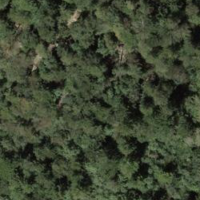
EUNIS habitat code: 41
Species observed at this site:
Teucrium scorodonia